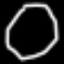
Label: octagon